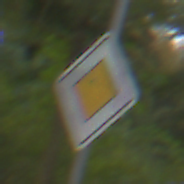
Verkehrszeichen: Vorfahrtsstrasse
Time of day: Midday
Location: Outdoor (Nature)
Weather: Overcast
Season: Autumn
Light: Natural